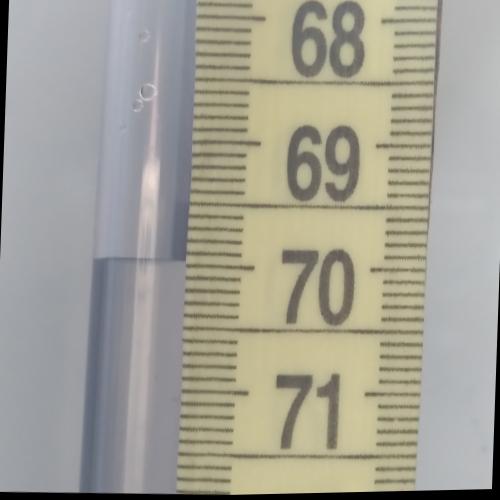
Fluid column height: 70.0 cm